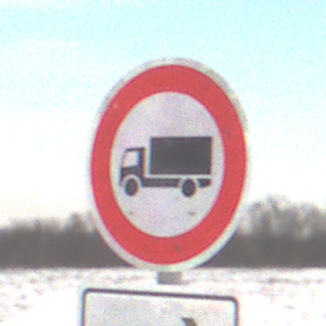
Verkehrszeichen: VerbotFuerKraftfahrzeugeUeberDreiKommaFuenfTonnen
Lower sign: RichtungsangabeDurchPfeile4
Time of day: MorningAfternoon
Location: Outdoor (Nature)
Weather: Overcast
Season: Winter
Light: Natural